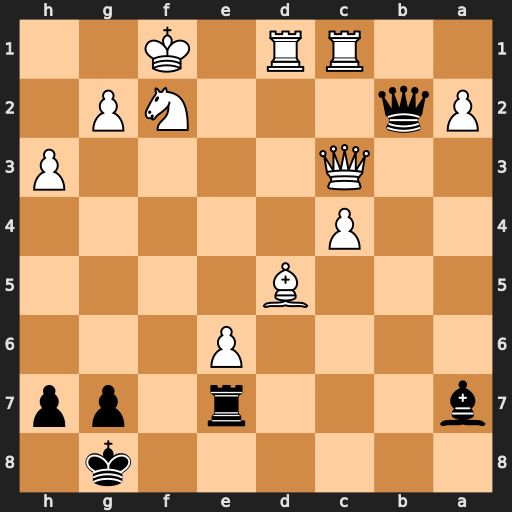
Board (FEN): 6k1/b3r1pp/4P3/3B4/2P5/2Q4P/Pq3NP1/2RR1K2
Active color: b
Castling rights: -
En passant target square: -
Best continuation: Qxf2#